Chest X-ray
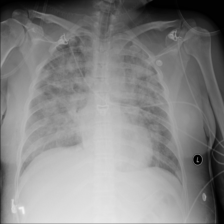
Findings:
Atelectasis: negative
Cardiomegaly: negative
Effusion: negative
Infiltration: negative
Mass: negative
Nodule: negative
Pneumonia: negative
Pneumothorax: negative
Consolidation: negative
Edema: positive
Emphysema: negative
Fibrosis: negative
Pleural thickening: negative
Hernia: negative